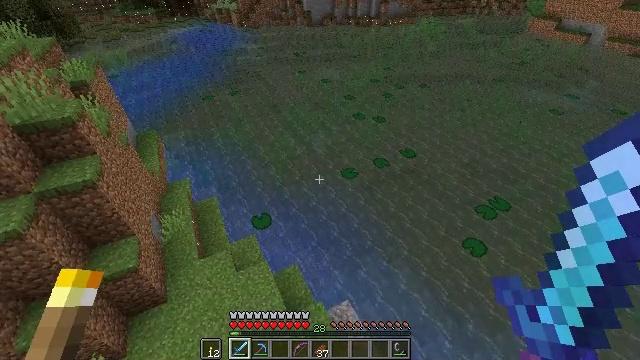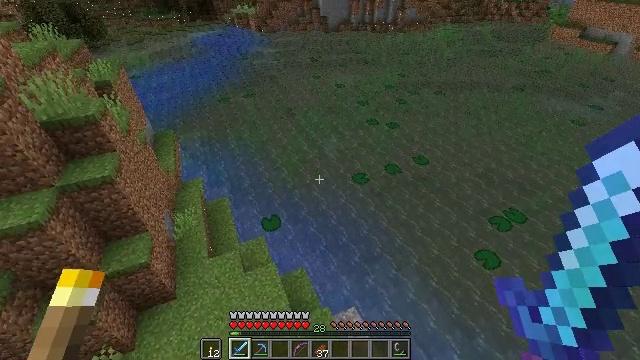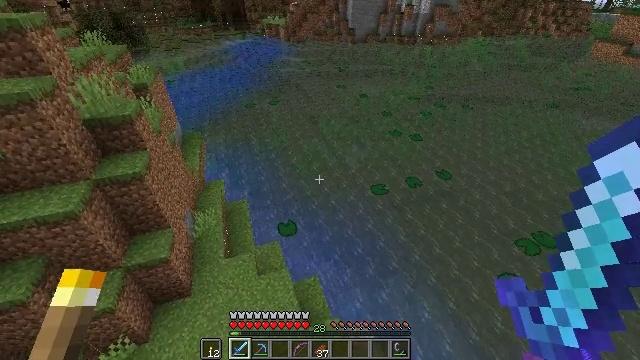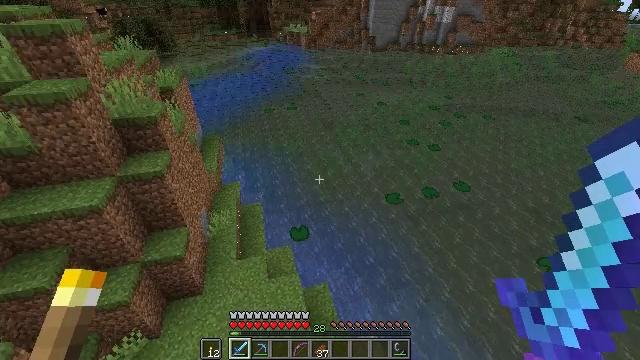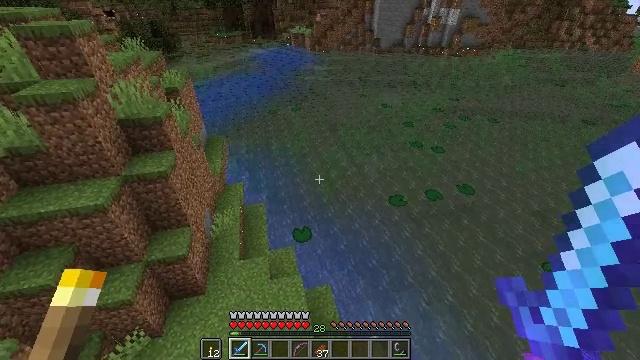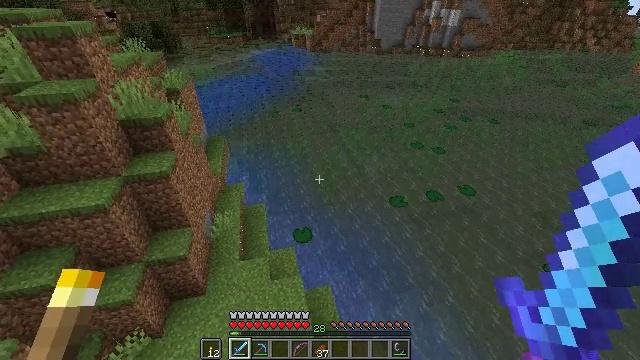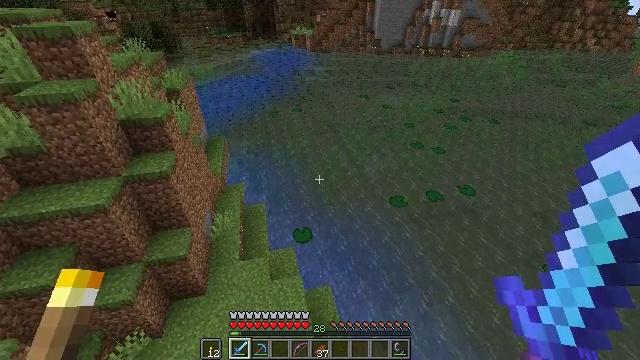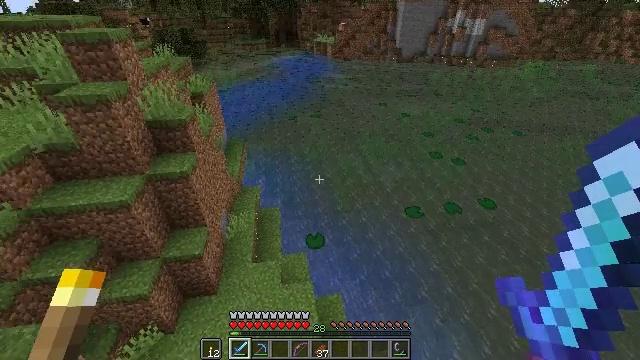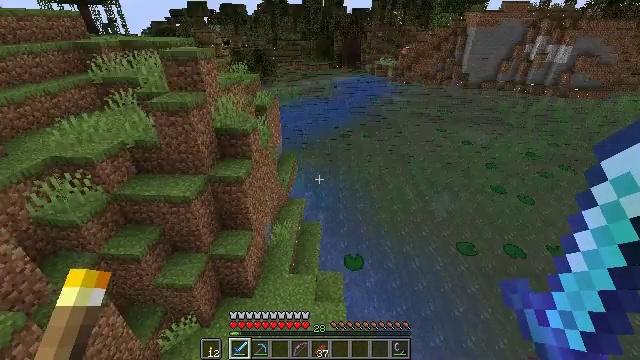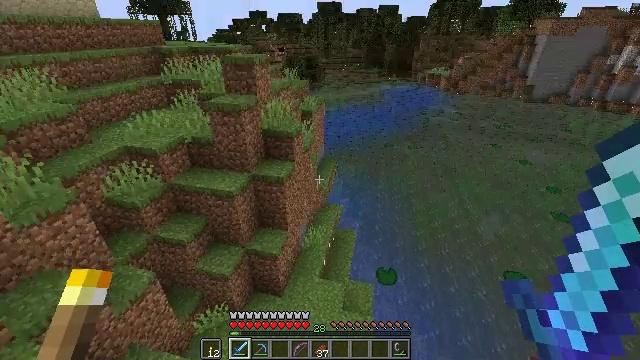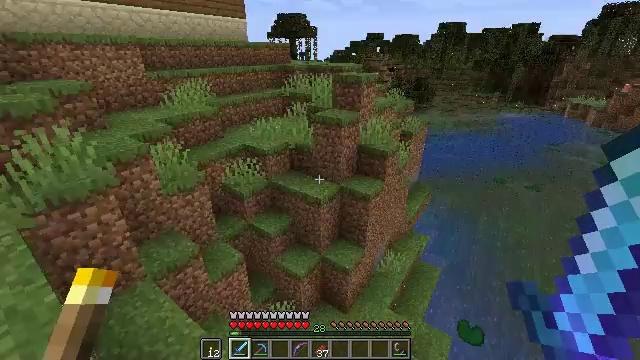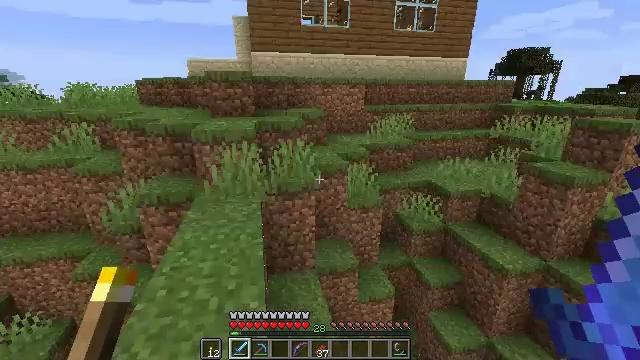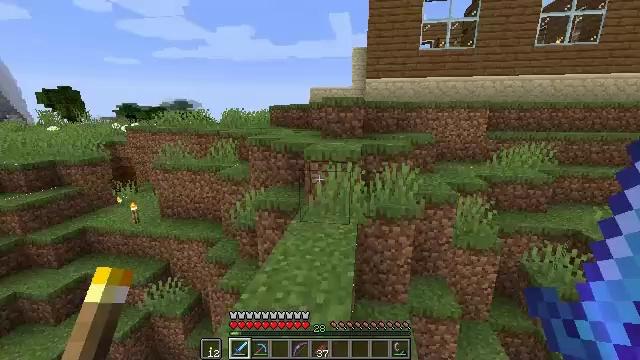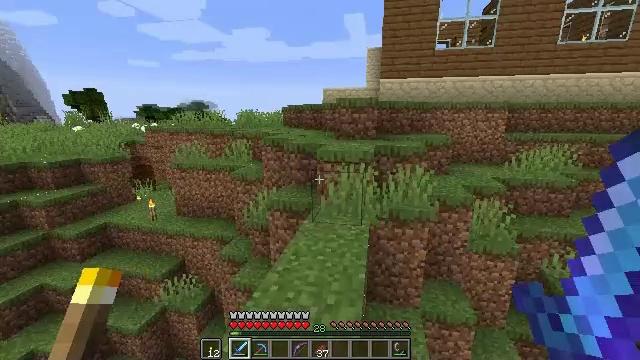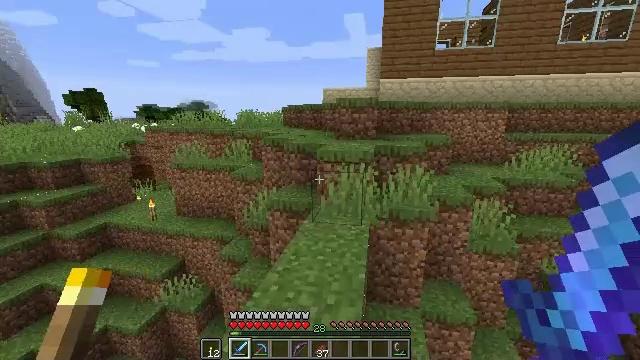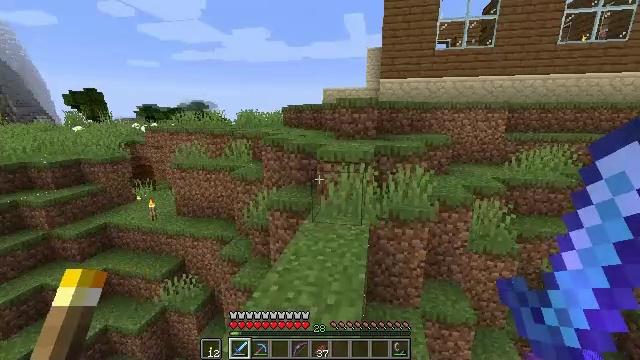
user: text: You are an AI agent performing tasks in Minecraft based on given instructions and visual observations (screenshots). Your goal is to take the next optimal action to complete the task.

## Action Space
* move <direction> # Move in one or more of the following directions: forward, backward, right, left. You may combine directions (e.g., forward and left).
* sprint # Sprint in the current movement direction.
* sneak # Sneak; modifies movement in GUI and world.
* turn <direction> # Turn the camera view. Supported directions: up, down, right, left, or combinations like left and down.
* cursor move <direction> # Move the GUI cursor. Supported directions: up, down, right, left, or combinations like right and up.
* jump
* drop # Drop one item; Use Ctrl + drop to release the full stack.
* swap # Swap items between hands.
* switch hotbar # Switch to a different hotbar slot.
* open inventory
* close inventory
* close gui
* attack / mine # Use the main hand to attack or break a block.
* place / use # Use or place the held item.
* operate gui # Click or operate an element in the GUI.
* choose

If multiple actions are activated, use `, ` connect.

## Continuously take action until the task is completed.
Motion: motion action
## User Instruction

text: Attack the melon to collect it.
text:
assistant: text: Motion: turn left
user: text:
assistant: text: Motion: turn left and up
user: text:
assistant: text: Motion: turn left and up
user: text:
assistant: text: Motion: no_op
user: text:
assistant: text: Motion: no_op
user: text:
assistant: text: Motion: no_op
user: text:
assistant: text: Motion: turn left and up
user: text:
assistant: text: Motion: turn left and up
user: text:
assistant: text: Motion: turn left and up
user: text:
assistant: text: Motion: turn left and up
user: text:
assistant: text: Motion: turn left and up
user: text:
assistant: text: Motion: turn left and up
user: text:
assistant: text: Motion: turn left
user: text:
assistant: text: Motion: no_op
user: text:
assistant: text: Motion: no_op
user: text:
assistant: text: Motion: no_op
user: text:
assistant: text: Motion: no_op
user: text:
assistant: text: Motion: turn right and up
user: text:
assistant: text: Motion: turn right and down
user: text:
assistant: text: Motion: turn right
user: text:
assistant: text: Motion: no_op
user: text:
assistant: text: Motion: no_op
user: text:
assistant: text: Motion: no_op
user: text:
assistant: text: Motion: no_op
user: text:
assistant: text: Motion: no_op
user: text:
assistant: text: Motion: no_op
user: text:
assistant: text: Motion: no_op
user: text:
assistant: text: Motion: no_op
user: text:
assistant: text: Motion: no_op
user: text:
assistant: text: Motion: no_op